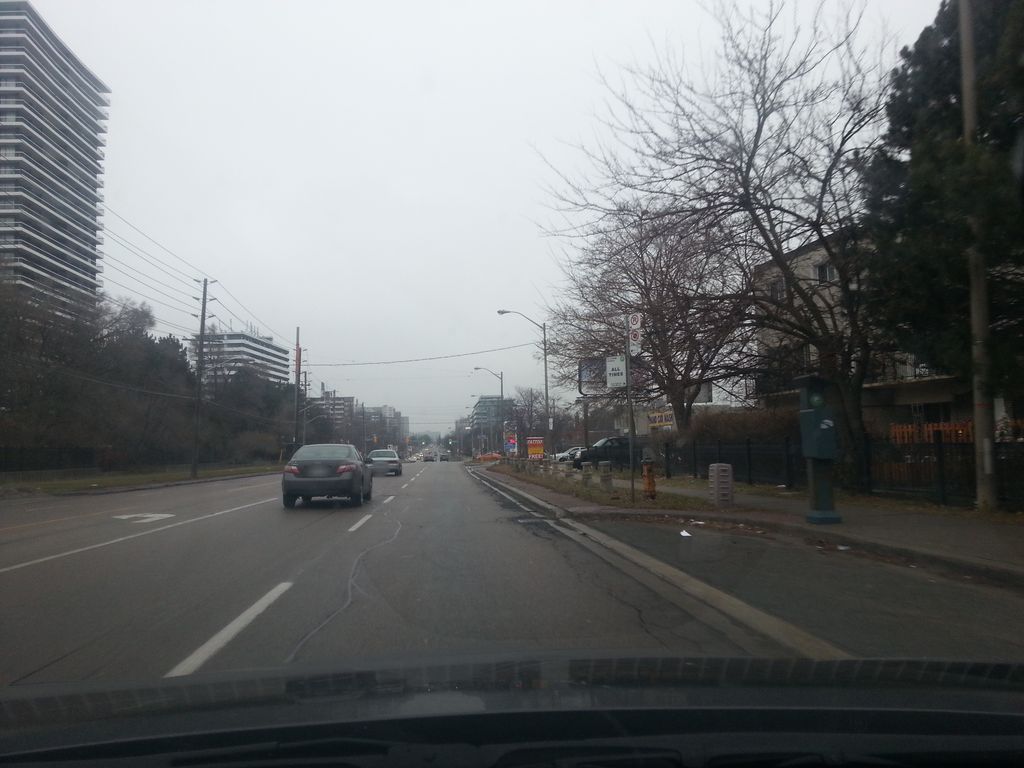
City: toronto